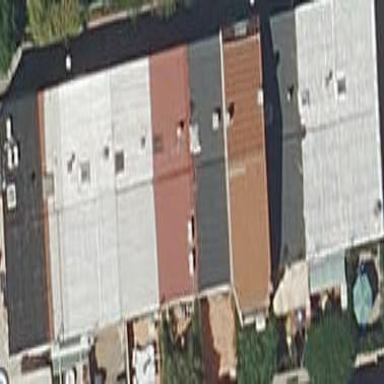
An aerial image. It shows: Terrace building.